Interaction volume radius: 5 \u00c5
Interaction volume height: 10 \u00c5
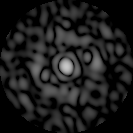
Disorder parameter: 0.8963